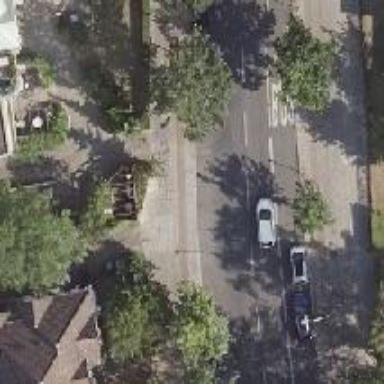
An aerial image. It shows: Secondary road with asphalt surface. There are sidewalks on both sides and cycle track. Parking lanes on both sides are parallel.